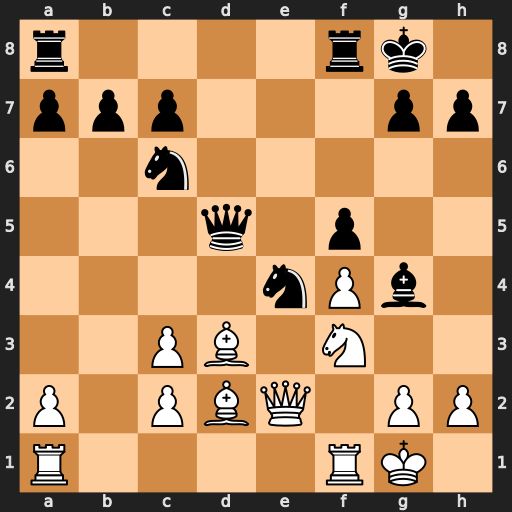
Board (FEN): r4rk1/ppp3pp/2n5/3q1p2/4nPb1/2PB1N2/P1PBQ1PP/R4RK1
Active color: w
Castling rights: -
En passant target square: -
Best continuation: Bc4 Qxc4 Qxc4+